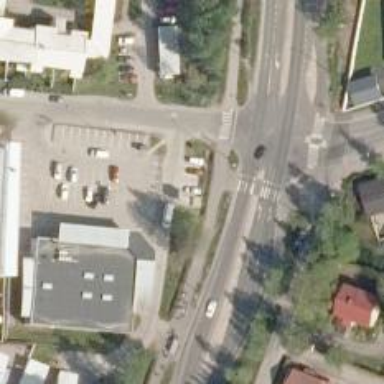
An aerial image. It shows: Uncontrolled road crossing.